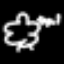
Label: angel